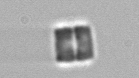
Label: Bacillariophyceae_morphotype1